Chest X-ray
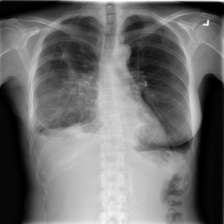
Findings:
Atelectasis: negative
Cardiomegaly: negative
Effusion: negative
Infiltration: negative
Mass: negative
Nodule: negative
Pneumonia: negative
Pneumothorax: negative
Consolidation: negative
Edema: negative
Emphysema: negative
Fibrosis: negative
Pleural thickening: negative
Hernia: negative